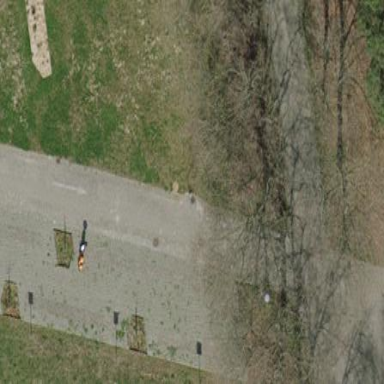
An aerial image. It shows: Motorcycle parking area with designated surface.